Interaction volume radius: 10 \u00c5
Interaction volume height: 20 \u00c5
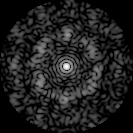
Disorder parameter: 0.7431